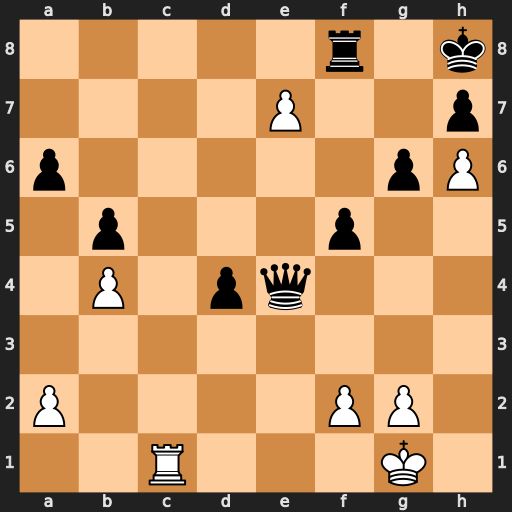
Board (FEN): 5r1k/4P2p/p5pP/1p3p2/1P1pq3/8/P4PP1/2R3K1
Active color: w
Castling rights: -
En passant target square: -
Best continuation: exf8=Q#